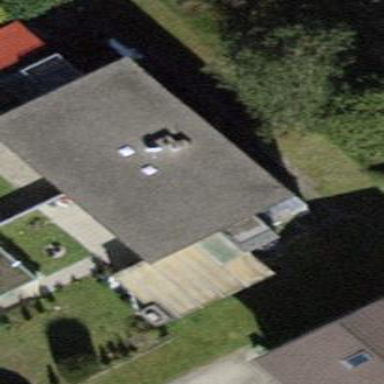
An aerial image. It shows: House with flat roof.